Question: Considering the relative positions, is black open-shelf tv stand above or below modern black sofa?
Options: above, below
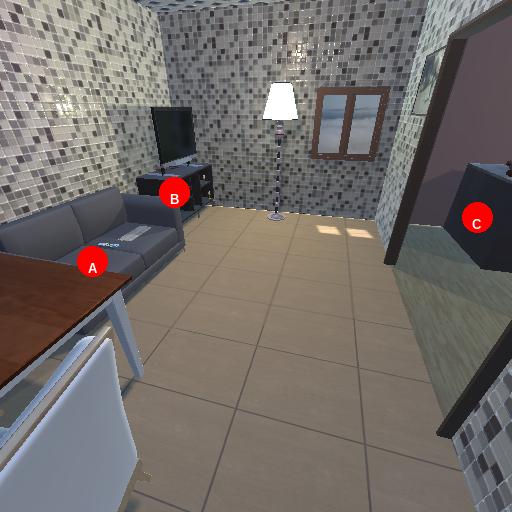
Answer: above